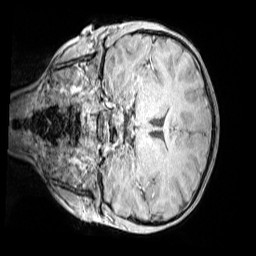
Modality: MP2RAGE
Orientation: coronal
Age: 9
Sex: male
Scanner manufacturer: siemens
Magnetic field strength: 3 T
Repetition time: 4 s
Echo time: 0.00299 s